Question: I have three component in the Hgroup and all three component can expand. But the problem is, all three component expansion to the right direction. and the container dont have enough space to do that, so what I need is
the first one expansion to the right
the second one expansion to the right and left
the third one expansion to the left.
and others will be push away in the process.
like this.

But how can I define the component's expansion direction?
The component's code is like that
'''
<?xml version="1.0" encoding="utf-8"?>
<s:Group xmlns:fx="http://ns.adobe.com/mxml/2009"
xmlns:s="library://ns.adobe.com/flex/spark"
xmlns:mx="library://ns.adobe.com/flex/mx"
width.State2="500" height.State2="550"
width.State1="330" height.State1="550">
<s:states>
<s:State name="State1"/>
<s:State name="State2"/>
</s:states>
<fx:Declarations>
<!-- Place non-visual elements (e.g., services, value objects) here -->
</fx:Declarations>
<mx:LinkButton includeIn="State1" x="222" y="519" label="Expand" click="currentState='State2'"/>
<mx:LinkButton includeIn="State2" x="433" y="519" label="Return"
click="currentState='State1'"/>
</s:Group>
'''
and in the main comp, three of those Comp will be nest in the HGroup
'''
<s:HGroup x="90" y="62" width="1000" height="550">
<ns1:comp1>
</ns1:comp1>
<ns1:comp2>
</ns1:comp2>
<ns1:comp3>
</ns1:comp3>
</s:HGroup>
'''
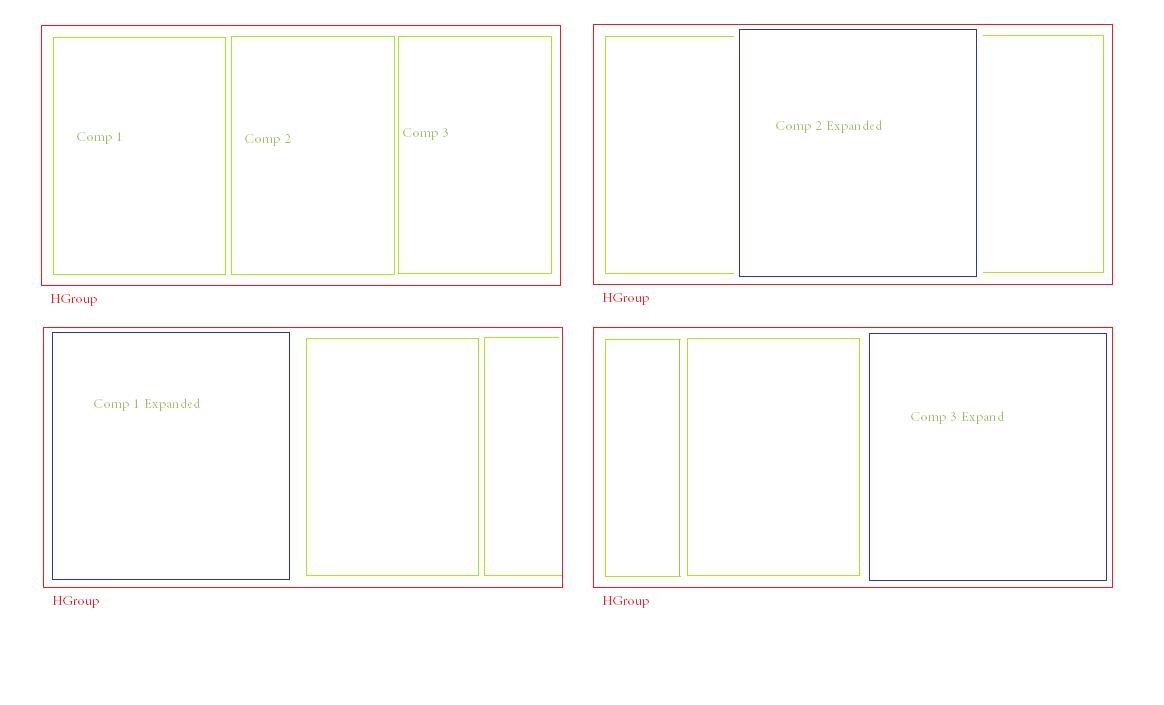
Answer: easiest way would be with states.
'''
<s:states>
<s:State name="normal"/>
<s:State name="1Expanded"/>
<s:State name="2Expanded"/>
<s:State name="3Expanded"/>
</s:states>
'''
then in your components:
'''
<ns1:comp1
width="250"
width.1Expanded="500"
width.2Expanded="100"
width.3Expanded="50">
'''
you can adjust these to fit what you need, but that was an example.